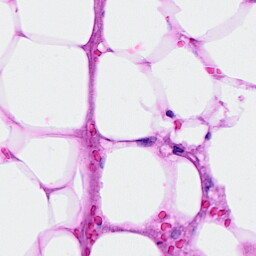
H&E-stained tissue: Breast